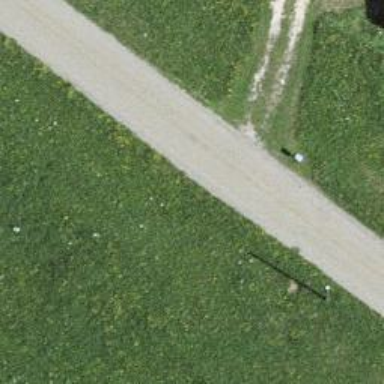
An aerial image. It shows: Compacted driveway serving as service road.